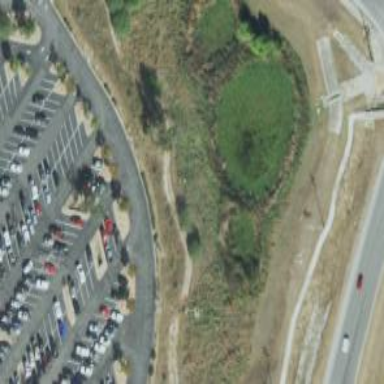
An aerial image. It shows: Retention basin with water.